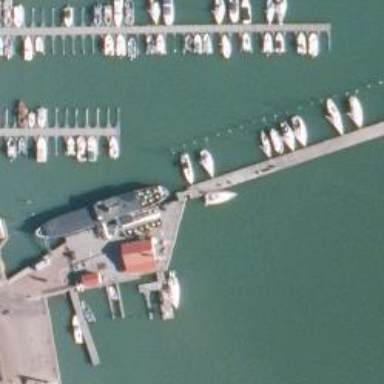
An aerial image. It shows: Pier located along footway.